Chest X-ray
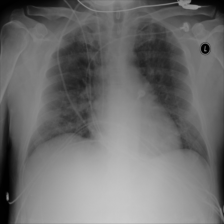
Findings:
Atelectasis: negative
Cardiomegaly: negative
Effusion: negative
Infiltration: positive
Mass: negative
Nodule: negative
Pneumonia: negative
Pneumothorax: negative
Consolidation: negative
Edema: positive
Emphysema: negative
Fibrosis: negative
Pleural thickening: negative
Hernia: negative